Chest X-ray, PA view. Patient: 65 years old, sex M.
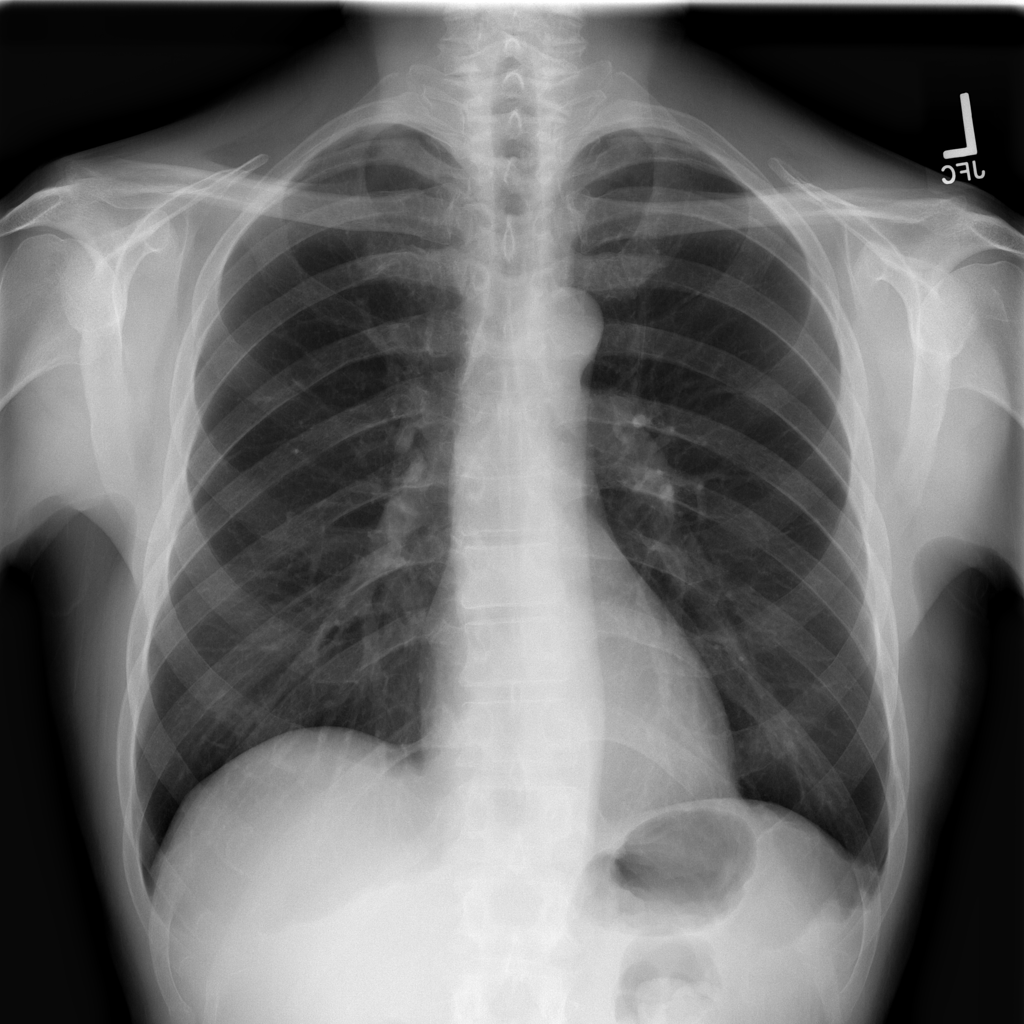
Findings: No Finding